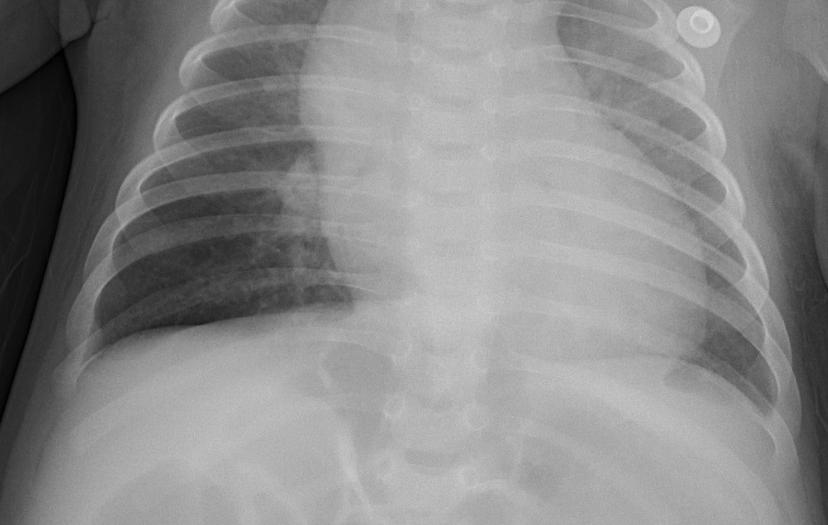
Diagnosis: PNEUMONIA